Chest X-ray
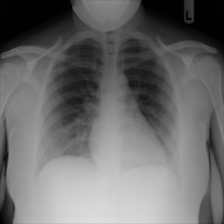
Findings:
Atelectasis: negative
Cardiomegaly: negative
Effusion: negative
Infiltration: negative
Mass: negative
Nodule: negative
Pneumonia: negative
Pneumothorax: negative
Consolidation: negative
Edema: negative
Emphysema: negative
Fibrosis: negative
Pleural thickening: negative
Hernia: negative